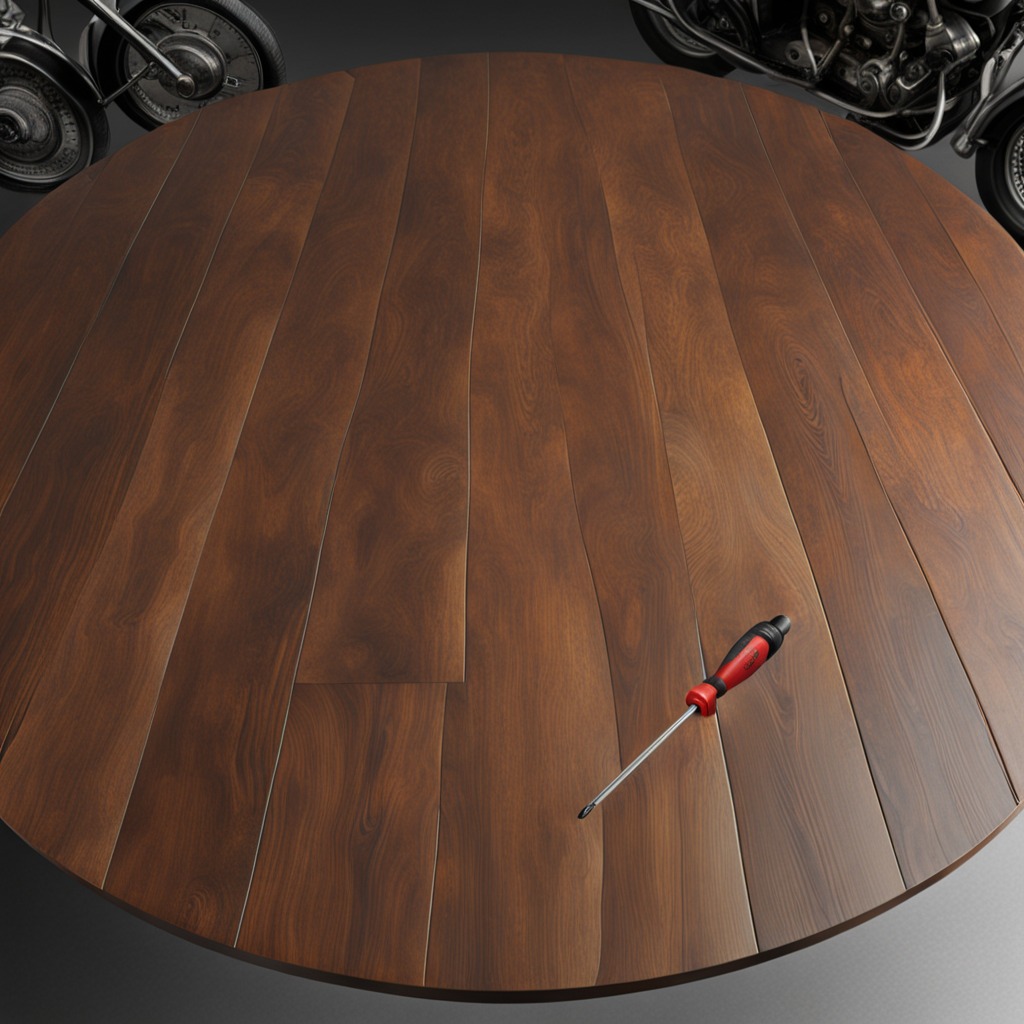
A screwdriver lies on the wooden table in a vintage motorcycle garage.